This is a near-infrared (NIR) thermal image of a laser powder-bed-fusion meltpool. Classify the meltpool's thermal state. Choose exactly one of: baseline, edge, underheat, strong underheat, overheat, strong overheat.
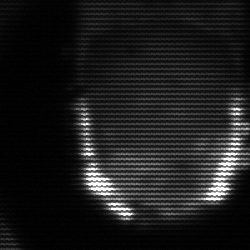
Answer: baseline